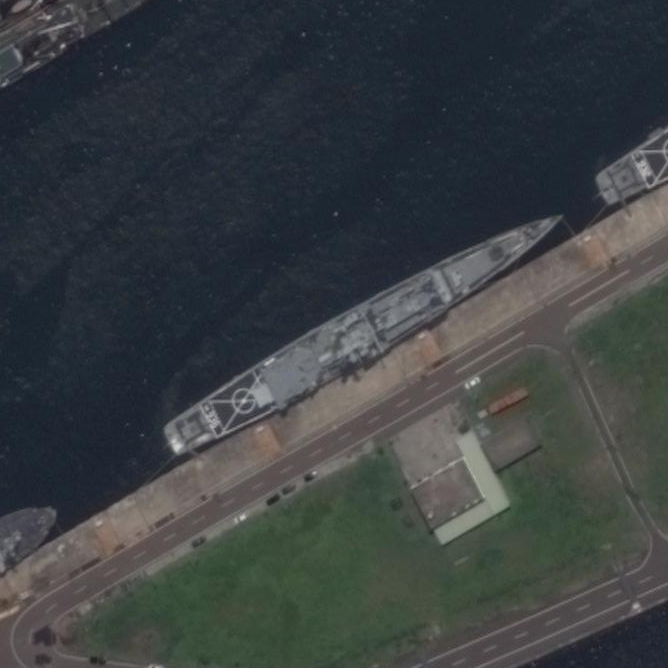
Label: cruiser